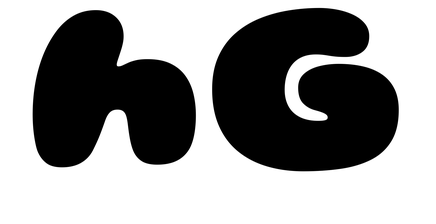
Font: Gluten_Black